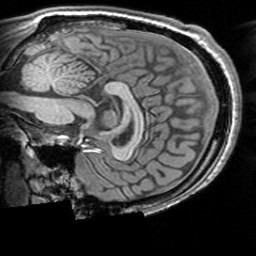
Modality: T1w
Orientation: sagittal
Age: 22
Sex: male
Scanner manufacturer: siemens
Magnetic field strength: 3 T
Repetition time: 1.63 s
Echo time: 0.00311 s